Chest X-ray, AP view. Patient: 80 years old, sex M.
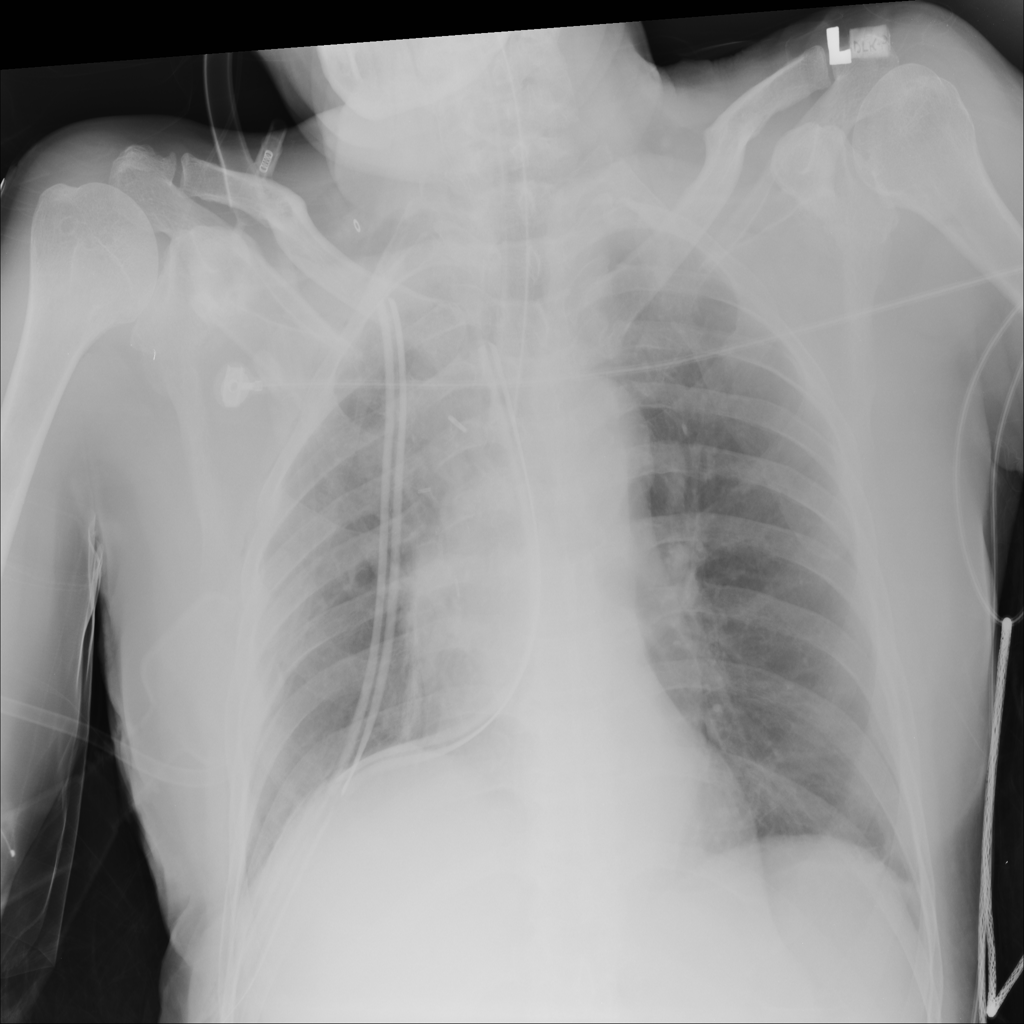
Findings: Mass